Question: I have a .net 2.0 application that I have migrated from a Windows Server 2003/IIS6 to Windows Server 2008/IIS7
This application needs to write to a folder in the public folders section on the server. I have given full rights to:
- - - -
Still the ASP.NET app cannot write to the folder. The folder is visible in IIS 7 Manager, and it exists on the file system.
Whenever I execute the part of the app that needs to write to the folder I receive the following error:

This worked fine on the previous server, but I cannot figure out how to get it to work on the new server. Please advise.
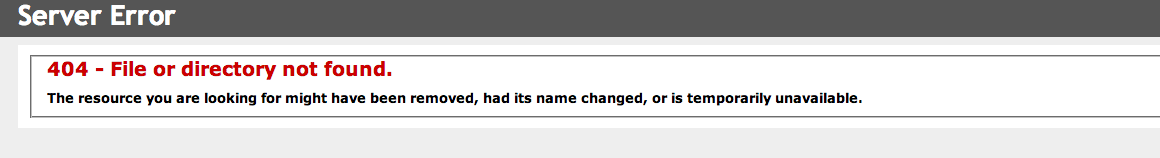
Answer: In IIS7 is not like in previous version, you need to give permissions to the account under which the application pool is running:
See this:
<URL>
And this:
<URL>